Interaction volume radius: 10 \u00c5
Interaction volume height: 25 \u00c5
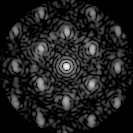
Disorder parameter: 0.4173